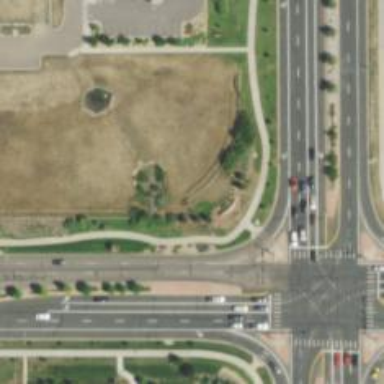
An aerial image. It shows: Secondary link road.